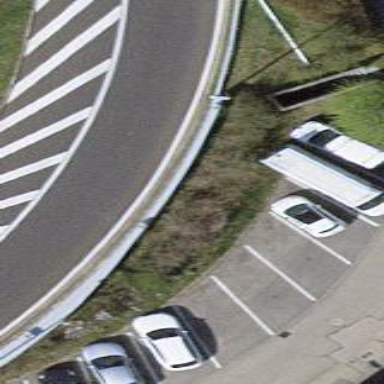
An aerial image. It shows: Asphalt parking lane.